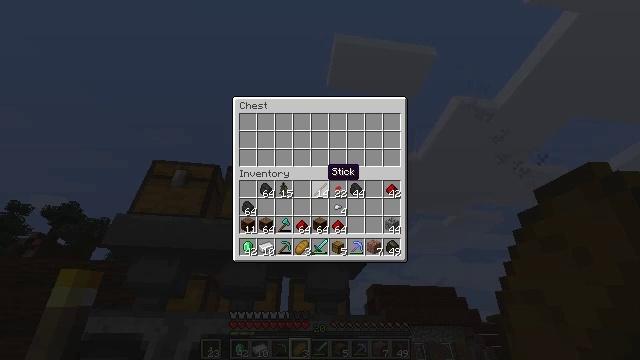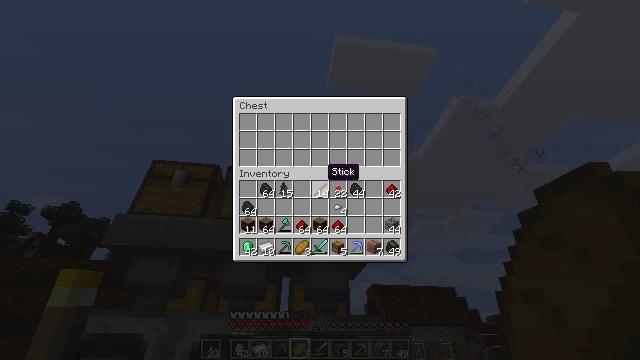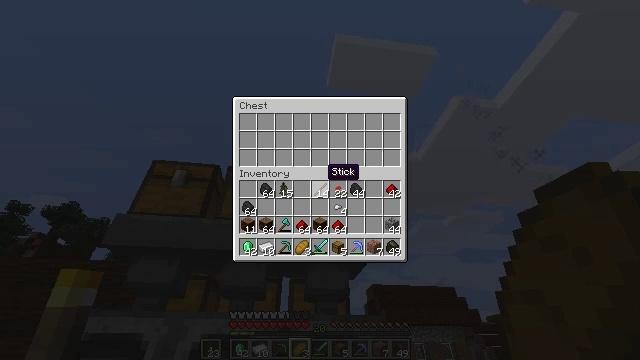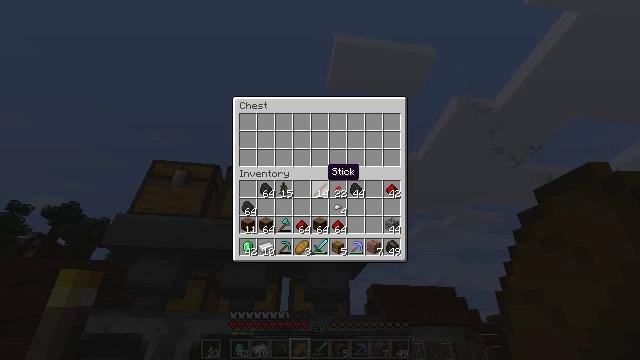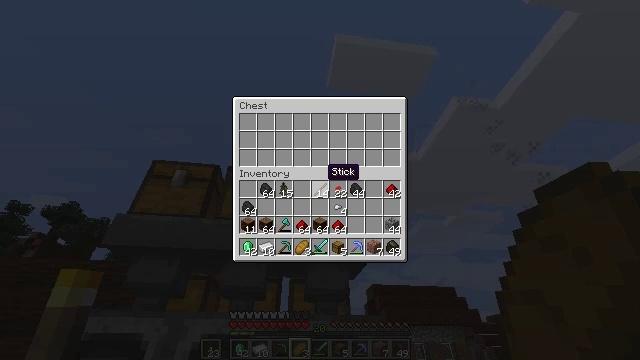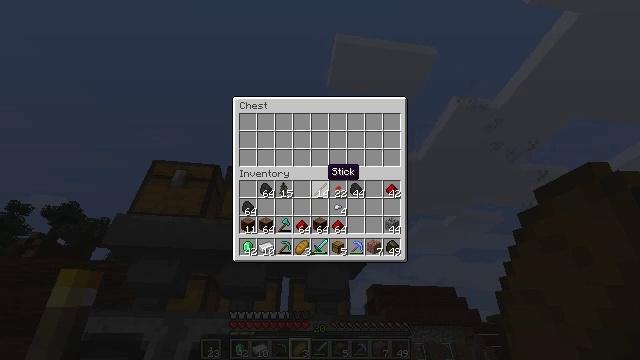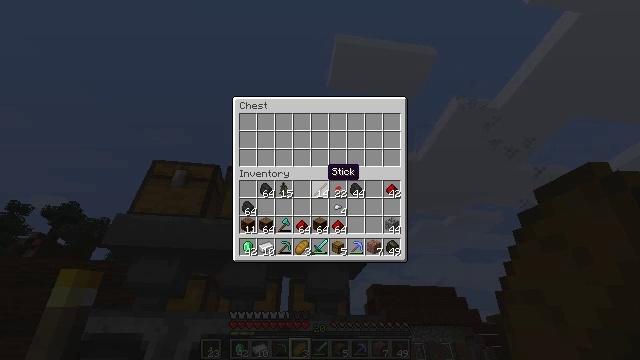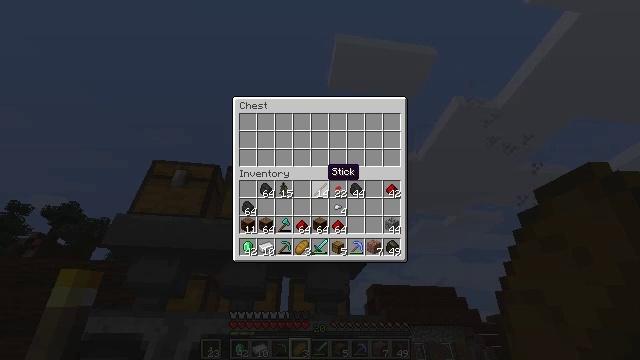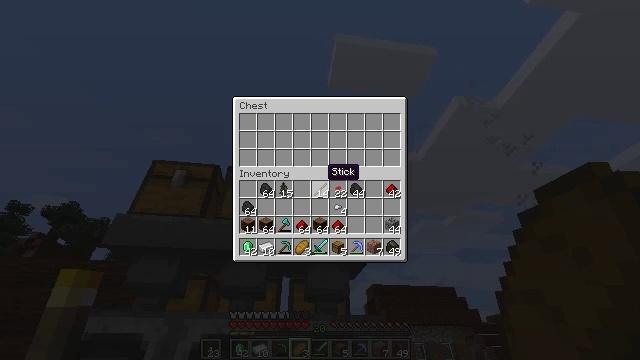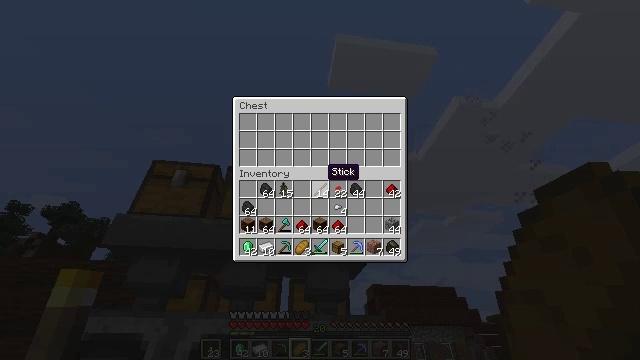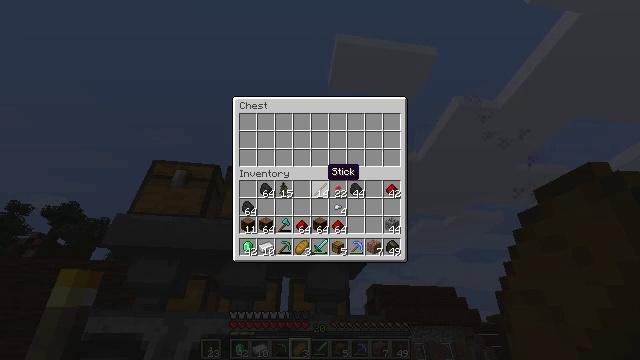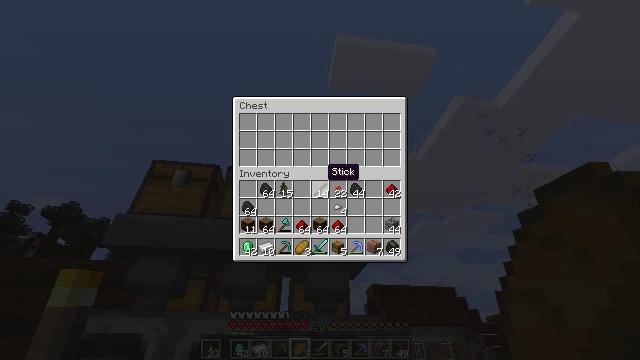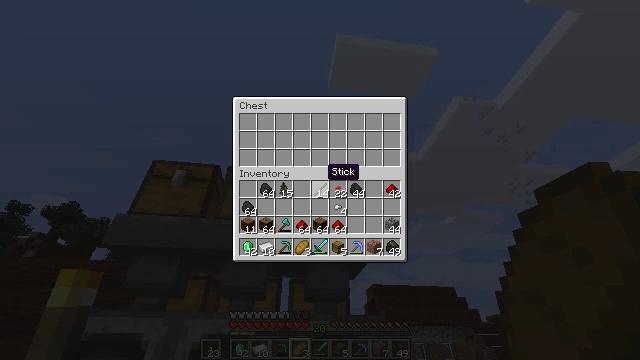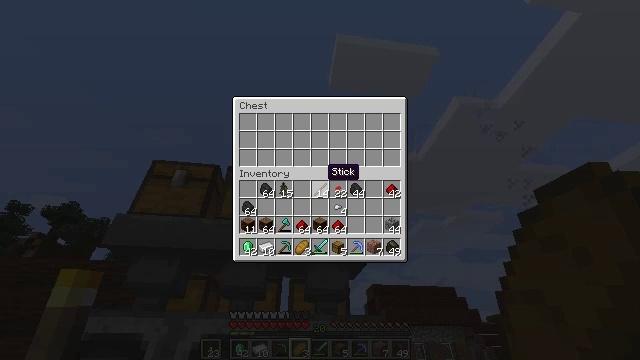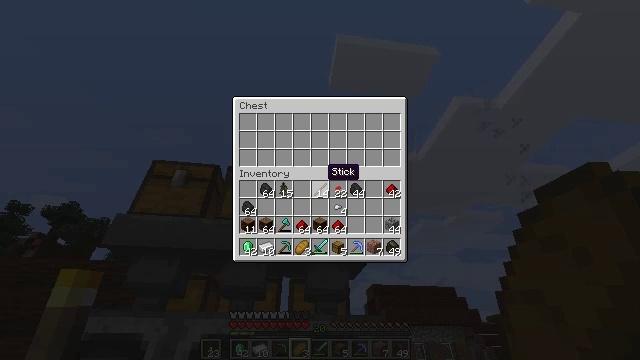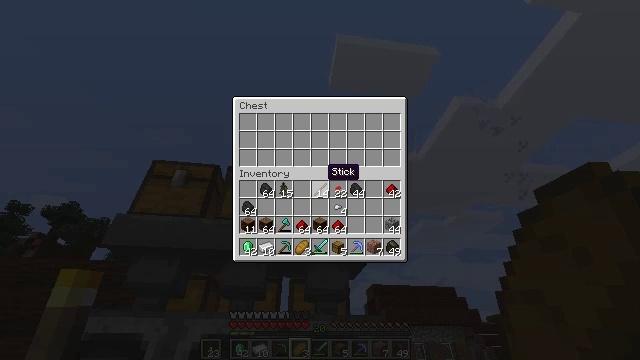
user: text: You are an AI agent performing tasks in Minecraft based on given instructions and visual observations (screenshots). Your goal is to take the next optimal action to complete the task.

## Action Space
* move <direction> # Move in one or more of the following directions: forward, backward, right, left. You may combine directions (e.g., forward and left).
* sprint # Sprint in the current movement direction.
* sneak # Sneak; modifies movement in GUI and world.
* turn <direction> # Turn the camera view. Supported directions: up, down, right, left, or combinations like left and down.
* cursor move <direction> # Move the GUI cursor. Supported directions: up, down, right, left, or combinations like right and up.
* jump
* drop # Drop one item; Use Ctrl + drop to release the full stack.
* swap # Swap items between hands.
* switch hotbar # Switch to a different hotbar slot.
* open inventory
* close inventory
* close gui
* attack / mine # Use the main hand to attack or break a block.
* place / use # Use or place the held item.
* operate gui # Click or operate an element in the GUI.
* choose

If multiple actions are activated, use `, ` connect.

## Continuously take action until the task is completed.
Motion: motion action
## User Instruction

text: Open the crafting table to craft an emerald.
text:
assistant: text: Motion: no_op
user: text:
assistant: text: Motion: no_op
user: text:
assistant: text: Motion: no_op
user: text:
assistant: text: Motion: no_op
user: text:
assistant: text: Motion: no_op
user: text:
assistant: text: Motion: no_op
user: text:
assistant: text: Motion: no_op
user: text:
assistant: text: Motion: no_op
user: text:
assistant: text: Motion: no_op
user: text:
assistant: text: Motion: no_op
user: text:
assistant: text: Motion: no_op
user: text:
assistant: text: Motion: no_op
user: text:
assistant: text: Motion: no_op
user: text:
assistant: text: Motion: no_op
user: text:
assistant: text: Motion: no_op
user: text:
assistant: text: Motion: no_op
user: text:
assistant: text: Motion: no_op
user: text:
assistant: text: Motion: no_op
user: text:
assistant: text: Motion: no_op
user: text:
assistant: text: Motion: no_op
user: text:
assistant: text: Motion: no_op
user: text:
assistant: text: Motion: no_op
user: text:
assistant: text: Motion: no_op
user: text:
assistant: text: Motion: no_op
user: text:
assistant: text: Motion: no_op
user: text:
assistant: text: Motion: no_op
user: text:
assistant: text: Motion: no_op
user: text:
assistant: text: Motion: no_op
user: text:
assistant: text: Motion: no_op
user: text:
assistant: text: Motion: no_op